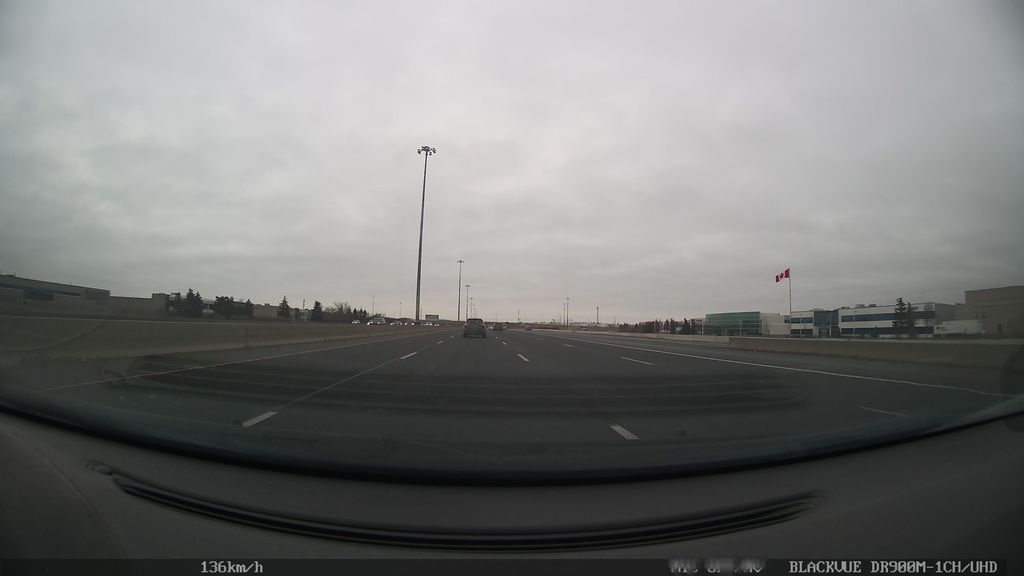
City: toronto